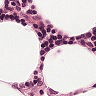
Metastatic tissue present: no